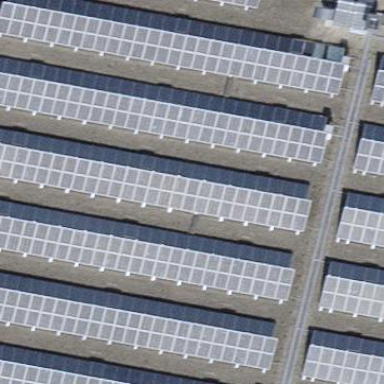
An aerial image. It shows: Solar power generator with photovoltaic panels.